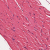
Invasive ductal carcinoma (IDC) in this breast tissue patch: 0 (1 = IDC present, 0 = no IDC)